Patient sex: M
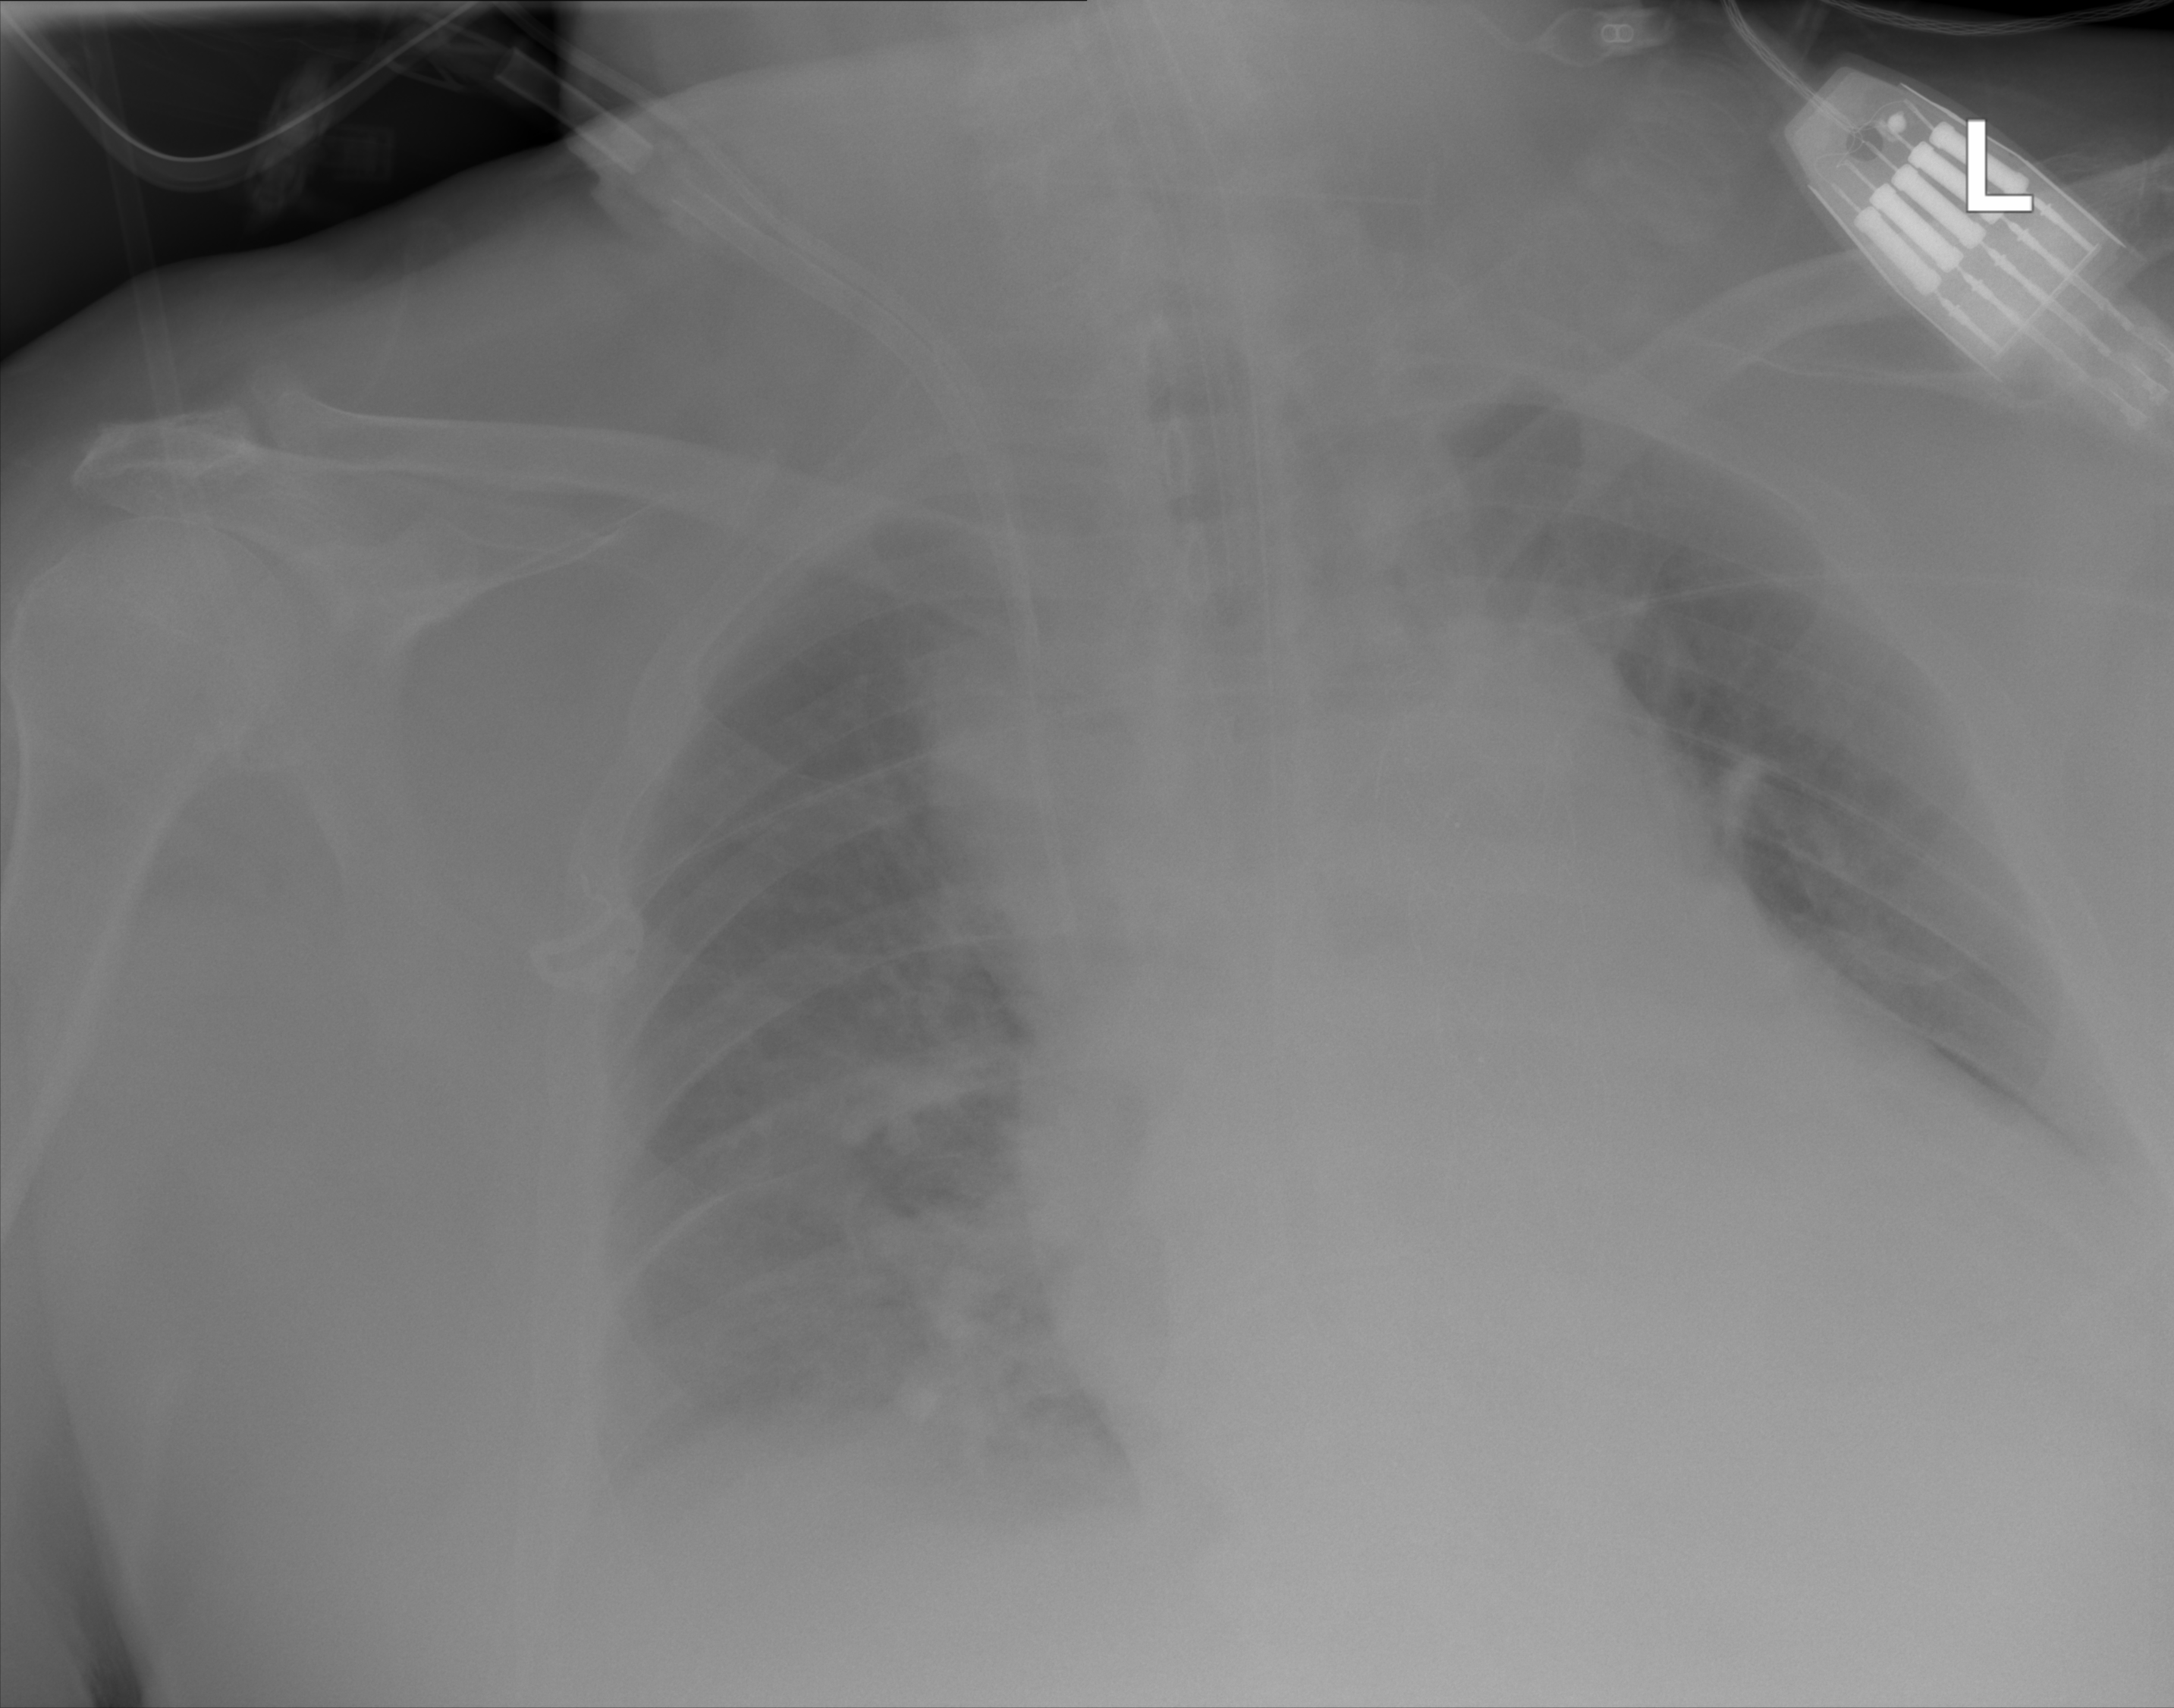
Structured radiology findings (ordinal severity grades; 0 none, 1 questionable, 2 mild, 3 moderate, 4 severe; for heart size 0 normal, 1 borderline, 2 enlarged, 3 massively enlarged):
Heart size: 2
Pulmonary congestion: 2
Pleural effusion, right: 2
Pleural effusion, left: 2
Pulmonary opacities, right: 2
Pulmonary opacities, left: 2
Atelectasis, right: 2
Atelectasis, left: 2